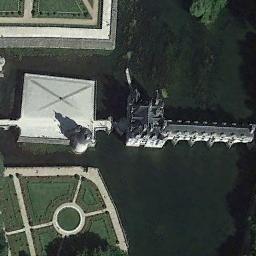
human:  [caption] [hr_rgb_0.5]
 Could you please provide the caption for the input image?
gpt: There are four trapezoidal lawns in front of the palace .

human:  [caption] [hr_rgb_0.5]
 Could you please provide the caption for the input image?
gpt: There are several meadows beside the palace .

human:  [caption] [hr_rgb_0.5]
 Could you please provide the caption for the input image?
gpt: The palace is on the grass .

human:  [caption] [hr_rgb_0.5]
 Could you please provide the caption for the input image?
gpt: The palace has a white palace with a tower, A gray palace, Two lawns and a lake .

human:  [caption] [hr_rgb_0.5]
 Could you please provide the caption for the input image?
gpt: There are some green lawns beside the white palace in a lake .